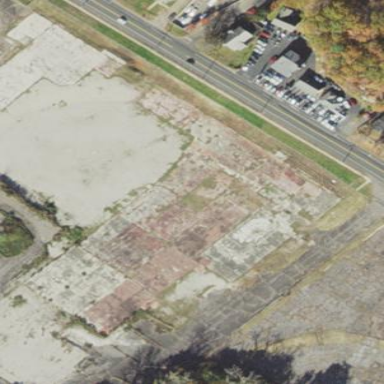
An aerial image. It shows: Brownfield site.